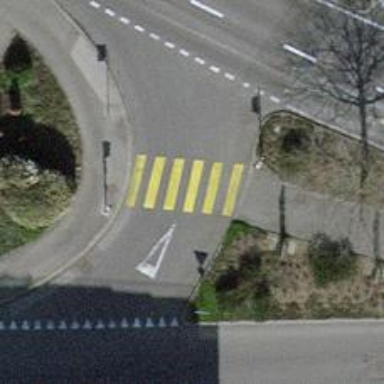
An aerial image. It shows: Crossing with traffic signals.